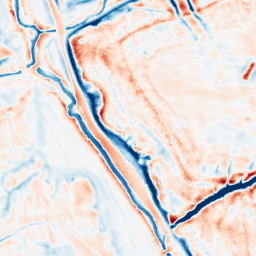
Category: edge_preserving
Decomposition family: bilateral
Decomposition parameters: d: 21
sigma_color: 75
sigma_space: 50
Upsampling method: linear_exact
Upsampling parameters: scale: 4
Upsampling scale: 4